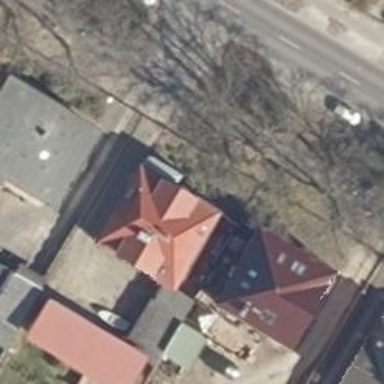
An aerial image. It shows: House with hipped roof.